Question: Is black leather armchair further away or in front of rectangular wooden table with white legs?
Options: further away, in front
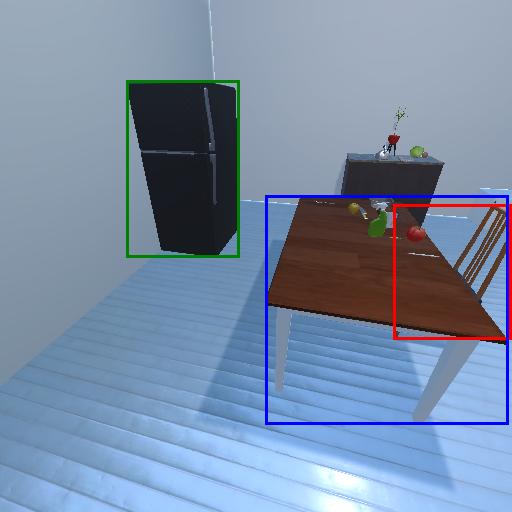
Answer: further away